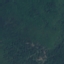
Land use / land cover class: Forest